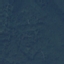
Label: Forest